Aerial crown-view tile of a tropical tree (Barro Colorado Island, Panama), acquired 20241216:
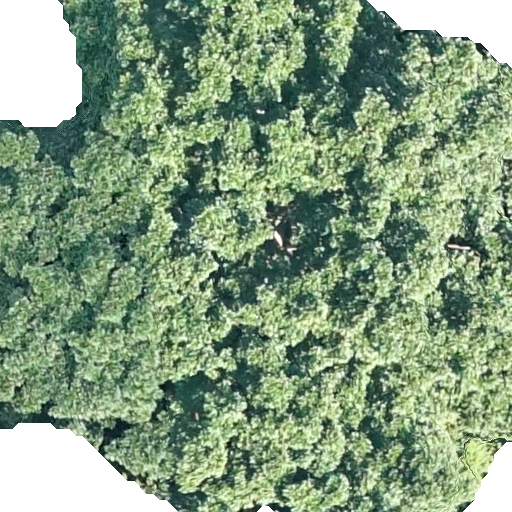
Species: Ficus obtusifolia
GBIF accepted scientific name: Ficus obtusifolia
Crown area: 441.856 m²